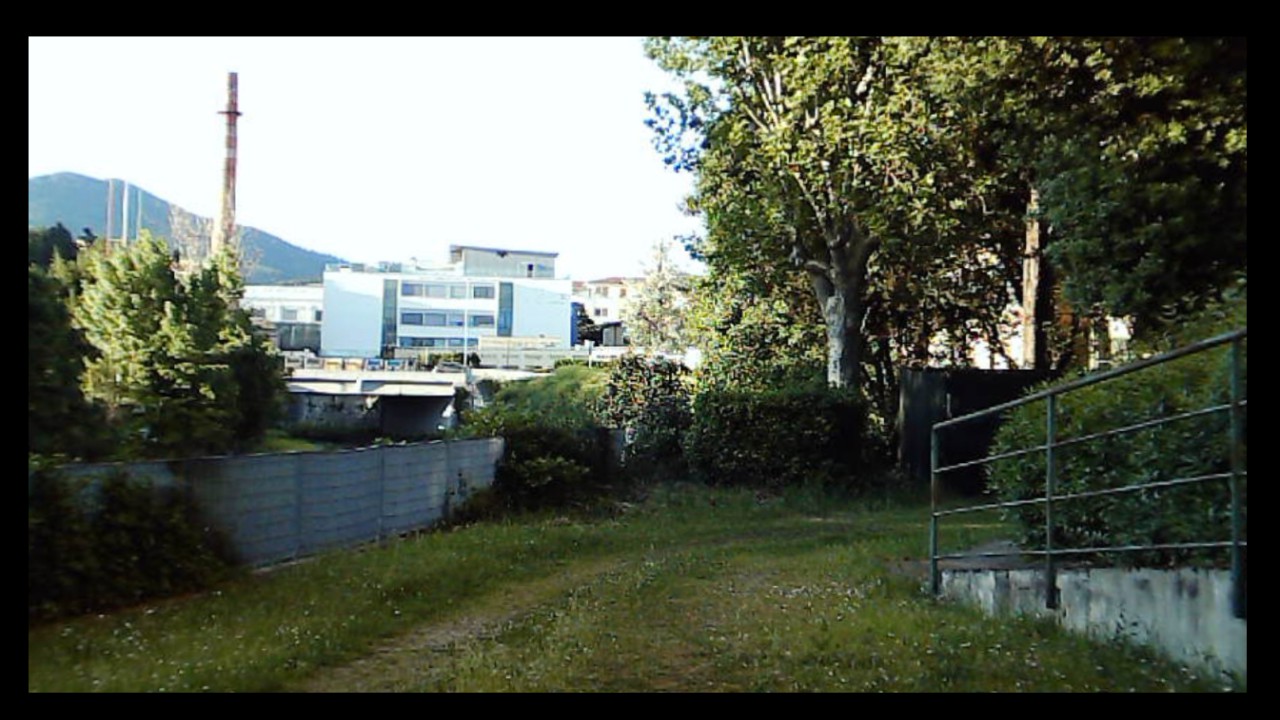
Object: DJI Tello EDU

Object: DarwinFPV cineape20